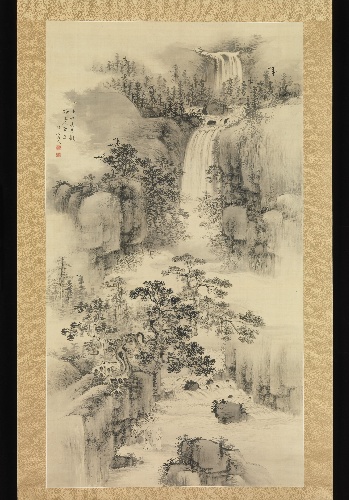
Title: 観瀑山水図|Landscape with Waterfall
Artist: Nakabayashi Chikutō
Artist bio: Japanese, 1776–1853
Date: 1841
Object type: Hanging scroll
Classification: Paintings
Medium: Hanging scroll; ink on paper
Culture: Japan
Period: Edo period (1615–1868)
Dimensions: Image: 61 15/16 x 34 3/16 in. (157.3 x 86.8 cm)
Overall with mounting: 111 1/4 x 41 15/16 in. (282.5 x 106.5 cm)
Overall with knobs: 111 1/4 x 45 1/16 in. (282.5 x 114.5 cm)
Department: Asian Art
Credit line: The Harry G. C. Packard Collection of Asian Art, Gift of Harry G. C. Packard, and Purchase, Fletcher, Rogers, Harris Brisbane Dick, and Louis V. Bell Funds, Joseph Pulitzer Bequest, and The Annenberg Fund Inc. Gift, 1975
Accession year: 1975
Repository: Metropolitan Museum of Art, New York, NY
Tags: Waterfalls|Landscapes